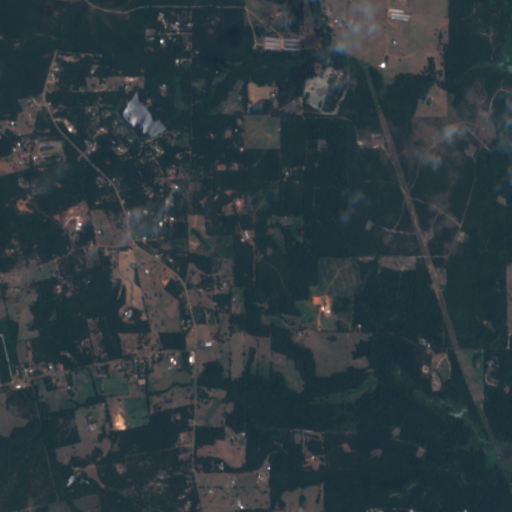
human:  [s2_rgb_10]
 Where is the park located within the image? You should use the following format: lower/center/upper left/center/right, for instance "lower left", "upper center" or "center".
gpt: The park is located in the lower center of the image.
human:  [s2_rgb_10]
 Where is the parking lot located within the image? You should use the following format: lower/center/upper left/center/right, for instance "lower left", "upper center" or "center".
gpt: The parking lot is located in the lower center of the image.
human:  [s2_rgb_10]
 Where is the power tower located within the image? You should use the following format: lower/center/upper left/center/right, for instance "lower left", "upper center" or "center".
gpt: The power tower is located in the right of the image.
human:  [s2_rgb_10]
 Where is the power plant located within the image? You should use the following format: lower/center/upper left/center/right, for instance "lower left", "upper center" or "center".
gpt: There is no power plant in the image.